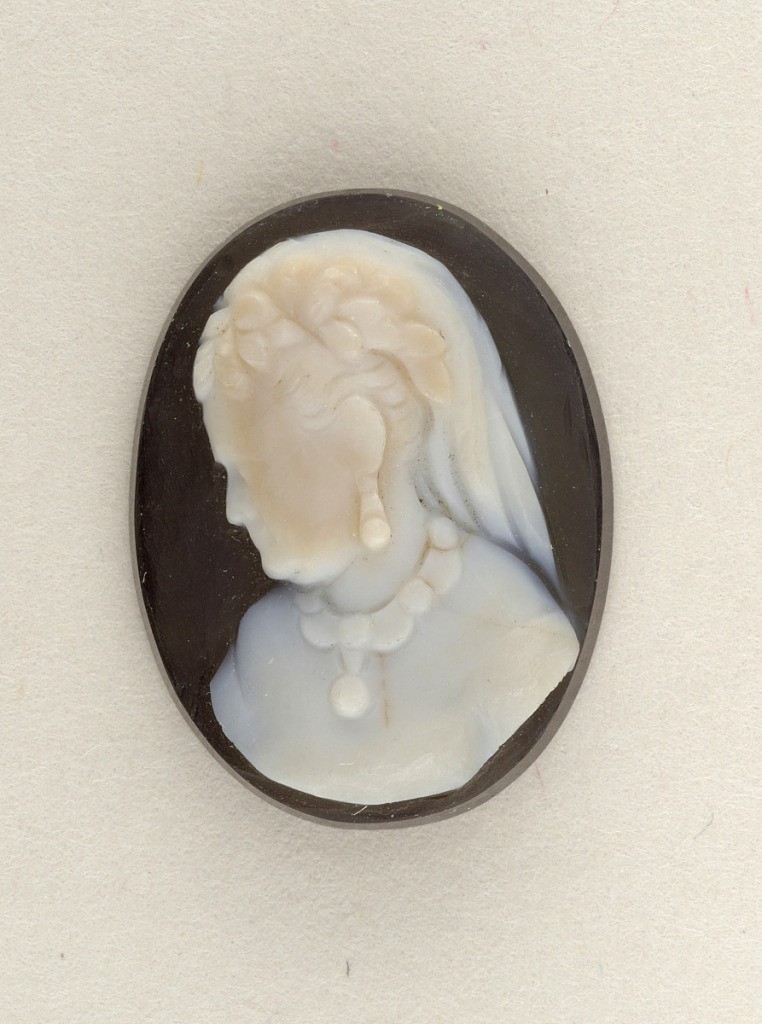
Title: Cameo
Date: late 19th century
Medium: Paste
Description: Bust of a woman wearing earrings and a necklace, facing left. Upright oval, white on black